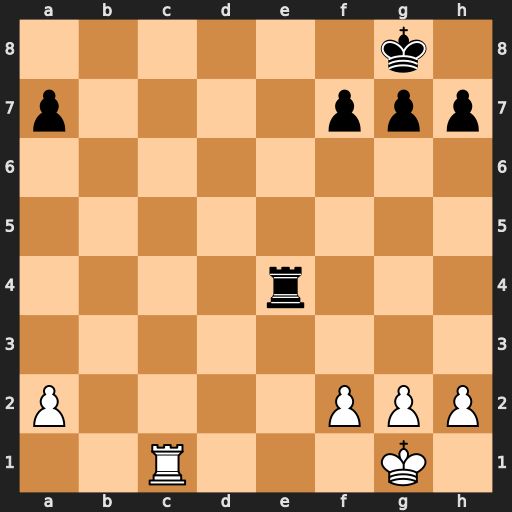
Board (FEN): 6k1/p4ppp/8/8/4r3/8/P4PPP/2R3K1
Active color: w
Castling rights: -
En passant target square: -
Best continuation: Rc8+ Re8 Rxe8#